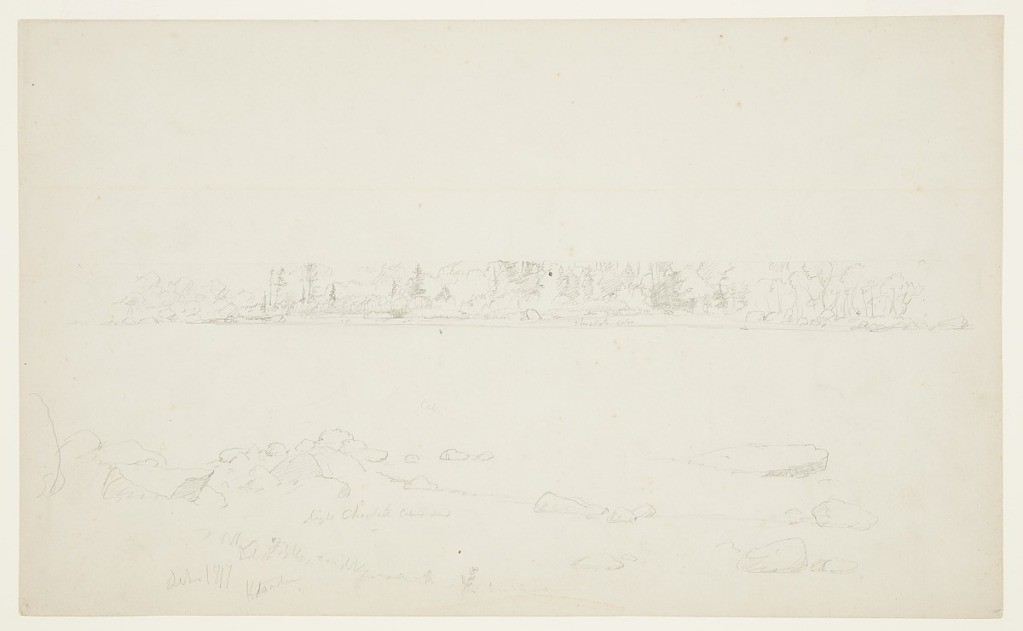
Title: Great Basin of Mt. Katahdin, Maine, Part One
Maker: Frederic Edwin Church, American, 1826–1900
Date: September 1877
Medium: Graphite on gray-green wove paper
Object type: Drawing
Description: Landscape sketch showing the lowest portion of a three-part panoramic view of the Great Basin of Mt. Katahdin in Maine. Viewed from the northern bank of Chimney Pond, the nearby rocky shoreline stretches across the immediate foreground while several semi-submerged rocks are visible in the water just beyond. The surface of Chimney Pond comprises the middle distance, while its heavily wooded opposite shoreline is visible in the background. The illustration cuts off midway up, delineated by a straight horizontal line, while caret marks at left and right indicate that this work is part of a panorama.